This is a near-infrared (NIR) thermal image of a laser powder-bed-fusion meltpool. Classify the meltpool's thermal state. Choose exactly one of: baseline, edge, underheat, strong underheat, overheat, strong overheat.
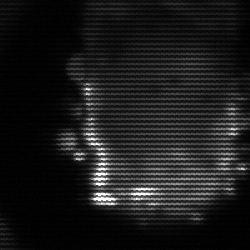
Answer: baseline